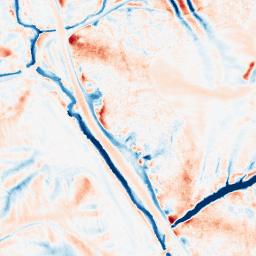
Category: edge_preserving
Decomposition family: median
Decomposition parameters: size: 21
Upsampling method: sinc_hamming
Upsampling parameters: scale: 2
kernel_size: 16
Upsampling scale: 2